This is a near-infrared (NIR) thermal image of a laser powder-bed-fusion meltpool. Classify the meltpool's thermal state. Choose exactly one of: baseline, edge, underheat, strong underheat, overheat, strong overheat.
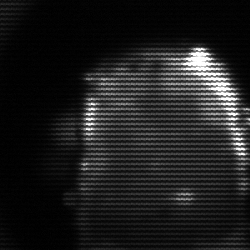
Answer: baseline